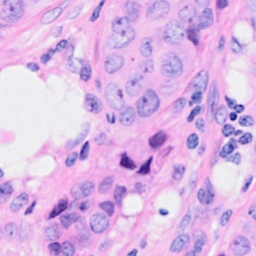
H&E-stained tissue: Breast